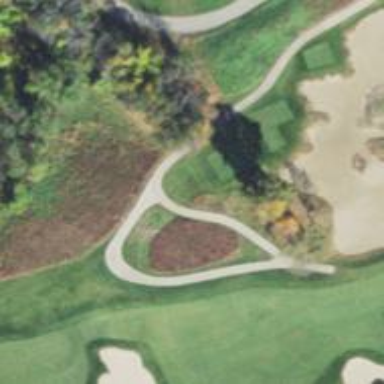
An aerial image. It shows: Path used for both walking and golf.